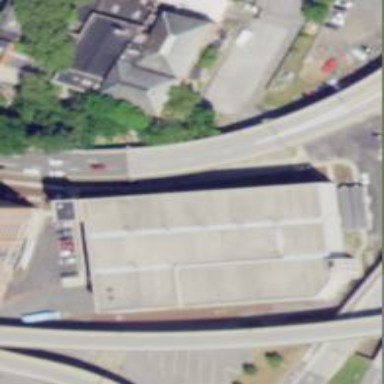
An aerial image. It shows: Multi-storey parking building.